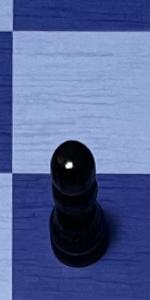
Label: Pawn_Black